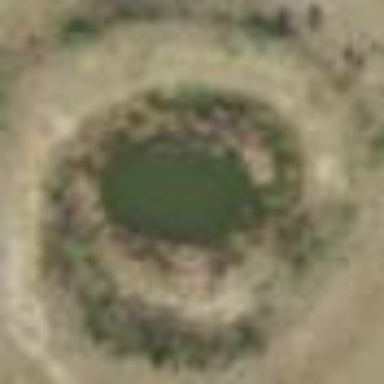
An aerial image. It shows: Natural reservoir of water.